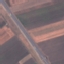
Label: Highway